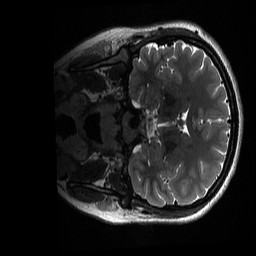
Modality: T2w
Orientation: coronal
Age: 19
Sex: female